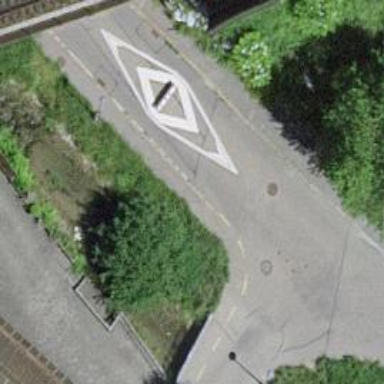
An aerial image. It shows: Cycle barrier.